Термическое оксидирование — это процесс создания очень тонкой в бытовом понимании (десятки/сотни нанометров) пленки диоксида кремния $\rm Si O_2$ на поверхности кремния $\rm Si$ при высоких температурах. Данная технология является важнейшей частью процесса изготовления интегральных микросхем и МОП-транзисторов (металл-оксид-полупроводник), которые составляют основу современной электроники. Если поместить кремний $\rm Si$ в аэробную среду, то начнется процесс окисления $\rm Si + O_2 \rightarrow SiO_2$. Для описания кристаллического кремния и плоских пленок оксида достаточной толщины (начиная с десяти нанометров) хорошо себя показывает модель Дила-Гроува (1965), но детальное описание механизма роста в других условиях до сих пор остается нерешенной научной задачей. Кремний является непрозрачным для видимого света, в то время как его диоксид прозрачен. Эти оптические свойства в купе с тем, что пленка диоксида имеет толщину десятки нанометров, создают идеальные условия для очень точного оптического контроля толщины слоя $\rm SiO_2$.  В рамках нашей задачи рост пленки будет исследоваться с помощью эллипсометрии - мощной методики исследования оптических свойств тонких пленок. Она основана на сравнении амплитудных коэффициентов отражения волн $s$-поляризации и $p$-поляризации (от нем. "senkrecht" — перпендикулярный, "parallel" — параллельный) от поверхности пленки. Результаты измерений записываются с помощью эллипсометрических углов $\Psi$, $\Delta$:  При эллипсометрии измеряется именно относительное различие между волнами (отношение амплитуд и разность фаз) с разной поляризаций, поэтому она очень устойчива к различным флуктуациям в мощности источника излучения и чувствительности приемника. Также эллипсометрия позволяет измерять характеристики образца без непосредственного механического контакта с ним, что позволяет проводить измерения в реальном времени и (с лат. — “на месте”, непосредственно).  В течение всей задачи длина волны падающего света обозначается $\lambda$. В оптическом диапазоне у веществ нет значительных магнитных свойств, поэтому у всех рассматриваемых материалов $\mu=1$.
Часть А. Теоретические принципы эллипсометрии Уравнения Максвелла в немагнитном диэлектрике имеют вид \[ \begin{split} \DeclareMathOperator{\Div}{div} \DeclareMathOperator{\Rot}{rot} \DeclareMathOperator{\Grad}{grad} \Div {\vec{D}} = 0 \quad \quad & \Rot{\vec{E}} = - \frac{\partial \vec{B}}{\partial t} \\ \Div{\vec{B}} = 0 \quad \quad & \Rot{\vec{B}} = \mu_0 \frac{\partial \vec{D}}{\partial t} \end{split} \] Для диэлектрика: \[\vec{D} = \varepsilon_0 \varepsilon \vec{E}\] Из этих уравнений следует, что нормальные компоненты векторов $\vec{D}$ и $\vec{B}$ и направленные вдоль поверхности компоненты векторов $\vec{E}$ и $\vec{B}$ не изменяются на границе диэлектрик-диэлектрик. В плоской волне волновой вектор, вектор напряженности электрического поля и вектор индукции магнитного поля $\vec{k}$, $\vec{E}$ и $\vec{B}$ взаимно перпендикулярны и образуют правую тройку. Также справедливы соотношения: \[\vec{B} = \frac{1}{\omega} [\vec{k} \times \vec{E}],\] \[|\vec{k}| = \sqrt{\varepsilon} \omega/c,\] где $\omega$ — частота волны. Cкорость света $c = 1/\sqrt{\varepsilon_0 \mu_0}$. В рамках этой задачи мы будем рассматривать взаимодействие плоской волны со слоистыми структурами, поэтому выработаем общий подход для теоретического описания такой системы. Пусть пленка толщиной $d$ из материала с диэлектрической проницаемостью $\varepsilon_2$ находится между двух полубесконечных диэлектриков с проницаемостями $\varepsilon_1$ и $\varepsilon_3$.  При падении плоской волны на пленку возникает отраженная волна в среде $\varepsilon_1$, прошедшая волна в среде $\varepsilon_3$ и суперпозиция волн идущих в разных направлениях в среде $\varepsilon_2$. В $s$-поляризации направление электрического поля фиксировано, поэтому можно перейти к рассмотрению скалярных комплексных амплитуд: \[ \begin{cases} \tilde{E}_1 = \mathcal{E} e^{ik_{1x}x+ik_{1y}y} + r \cdot\mathcal{E} e^{-ik_{1x}x+ik_{1y}y} \\ \tilde{E}_2 = a \cdot \mathcal{E} e^{ik_{2x}x+ik_{2y}y} + b \cdot \mathcal{E} e^{-ik_{2x}x+ik_{2y}y} \\ \tilde{E}_3 = t \cdot \mathcal{E} e^{ik_{3x}(x-d)+ik_{3y}y} \end{cases} \] В $p$-поляризации направление магнитного поля фиксировано, поэтому проще перейти к рассмотрению скалярных комплексных амплитуд уже магнитного поля: \[ \begin{cases} \tilde{B}_1 = \mathcal{B} e^{ik_{1x}x+ik_{1y}y} + r \cdot\mathcal{B} e^{-ik_{1x}x+ik_{1y}y} \\ \tilde{B}_2 = a \cdot \mathcal{B} e^{ik_{2x}x+ik_{2y}y} + b \cdot \mathcal{B} e^{-ik_{2x}x+ik_{2y}y} \\ \tilde{B}_3 = t \cdot \mathcal{B} e^{ik_{3x}(x-d)+ik_{3y}y} \end{cases} \]
Покажите, что тангенциальные компоненты волновых векторов не изменяются на границе диэлектрик-диэлектрик: $k_{1y}=k_{2y}=k_{3y}$.
Найдите выражения для $k_{1x}$, $k_{2x}$ и $k_{3x}$. Выразите через $\omega$, $c$, $\theta_1$, $\varepsilon_1$, $\varepsilon_2$, $\varepsilon_3$.
Для волны с $s$ поляризацией (электрическое поле направлено вдоль поверхности) из граничных условий на тангенциальные компоненты полей получите систему линейных уравнений на коэффициенты $r$, $a$, $b$ и $t$.
Найдите коэффициент отражения. Приведите ответ к виду: \[ r_s = \frac{A +B e^{2i k_{2x}d}}{AB + e^{2i k_{2x}d}}.\] \[ r_s = \frac{A +B e^{2i k_{2x}d}}{AB + e^{2i k_{2x}d}}.\] Вещественные числа $A$, $B$ выразите через $k_{1x}$, $k_{2x}$, $k_{3x}$. Для удобства введем переменные $\kappa_{ix}=\cfrac{k_{ix}}{\varepsilon_i}$ для $i\in[1,3].$
Для волны с $p$ поляризацией (магнитное поле направлено вдоль поверхности) из граничных условий на тангенциальные компоненты полей получите систему линейных уравнений на коэффициенты $r$, $a$, $b$ и $t$.
Найдите коэффициент отражения. Приведите ответ к виду: \[ r_p = \frac{A +B e^{2i k_{2x}d}}{AB + e^{2i k_{2x}d}}.\] \[ r_p = \frac{A +B e^{2i k_{2x}d}}{AB + e^{2i k_{2x}d}}.\] Вещественные числа $A$, $B$ выразите через $\kappa_{1x}$, $\kappa_{2x}$, $\kappa_{3x}$. Проведем предварительные расчёты примерного вида эллипсометрического спектра тонкого слоя диоксида кремния на подложке из кремния. До конца части А будем пренебрегать оптической дисперсией, и будем считать $\varepsilon_\text{Air}=1.00$, $\varepsilon_{\rm Si} = 17.2 - 0.430 i$, $\varepsilon_{\rm SiO_2}=2.13$. Заметим, что кремний обладает комплексной составляющей диэлектрической проницаемости, ответственной за поглощение, и поэтому он является непрозрачным. Использование комплексных диэлектрических проницаемостей никак не меняет вид полученных выражений, если определить тригонометрические функции комплексного параметра. C помощью программы A.py вы можете строить графики $\Psi$ и $\Delta$ для разных углов падения $\theta_1$ и толщин $d$. На вход программа получает название серии Name, угол падения $\theta_1$ из воздуха в градусах и толщину $d$ пленки диоксида виде таблицы, записанной в файле A_in.txt. Пример заполнения таблицы в файле A_in.txt: Для входных данных заложены ограничения $20\,^\circ \leq \theta_1 \leq 80\,^\circ$, $d \leq 250~\text{нм}$. Название эксперимента не должно содержать пробелов и табуляции. Разделитель между целой и дробной частью чисел — точка. Между столбцами разделитель —табуляция.
Часть В. Кинетика оксидирования В данной части угол падения луча на пленку будет обозначаться $\Phi$.
С помощью программы A.py постройте графики зависимости $\Psi$ и $\Delta$ от $\lambda$ при разных углах падения $\theta_1$ и толщинах $d$. Проведите количественное исследование и определите, при каком угле падения $\theta_\text{opt}$ эллипсометрический угол $\Psi$ наиболее чувствителен (наибольшее значение $|\Delta \Psi/\Delta d|$) к изменениям $d$ в диапазоне от $10 нм$ до $50нм$. Найдите значение $\theta_\text{opt}$ с точностью до градуса. Начиная с пункта B3, для повышения точности используйте $\theta_{opt}$ в качестве $\Phi$ .
С помощью программы B1.py подберите вручную значение $\Phi$ и толщины $d$ пленки $\rm SiO_2$. Программа B1.py автоматически считывает значения из файла B1.txt и выводит аппроксимирующий график $\Psi,\Delta$ от $\lambda$, для введенных вами значений угла $\Phi$ в градусах и толщины $d$ пленки диоксида в нанометрах. Для входных данных заложены ограничения $20\,^\circ \leq \Phi \leq 80\,^\circ$, $d \leq 250~\text{нм}$.
С помощью программы B2.py подберите вручную значение $\Phi$ и толщины $d$ пленки $\rm SiO_2$. Программа работает аналогично предыдущему пункту. Для подробного изучения скорости окисления вы можете заказывать у вашего коллеги эллипсометрические данные, измеренные с окисляющейся в реальном времени подложки кремния. В начальный момент времени $t=0$ он помещает чистый кремний внутрь печки с температурой $T$ и раз в $2~\text{мин}$ снимает спектр $\Psi, \Delta$ от $\lambda$ при фиксированном угле $\Phi$, который вы ему сообщите. В файле B_in.txt вы задаете название Name эксперимента, угол $\Phi$ в градусах, $T$ в градусах Цельсия и длительность $t$ эксперимента в минутах в виде таблицы: Для входных данных заложены ограничения $20\,^\circ \leq \Phi \leq 80\,^\circ$, $800\,^\circ\text{C} \leq T \leq 1200\,^\circ\text{C}$, $t \leq 200~\text{мин}$. Название эксперимента должно содержать пробелов и табуляции. Разделитель между целой и дробной частью чисел — точка. Между столбцами разделитель — табуляция. Далее вы запускаете программу gen_data.exe которая в ускоренном режиме симулирует проведение эксперимента вашим коллегой. Вы можете прервать выполнение этой программы в любой момент времени и результаты уже выполненных измерений сохранятся у вас на компьютере. Вы можете автоматически обработать данные измерений с помощью программы B.py, которая использует тот же файл B_in.txt. Эта программа на основании результатов работы gen_data.py подбирает значение $d$ для каждой точки и рассчитывает статистическую погрешность этого значения. Имейте в виду, что обработка может занять несколько минут. Результаты работы программы B.py находятся в папке /res в виде таблиц и графиков $d(t)$. Пример автоматически сгенерированной программой B.py таблицы в папке /res:
Получите данные для зависимости толщины пленки $d$ диоксида кремния от времени $t$ при окислении при температуре $t=1000\,^\circ\text{C}$ в течение $120~\text{мин}$. Приложите полученный с помощью программы B.py график к отчету. Таким образом, концентрация $C$ кислорода (размерность $\text{моль}/\text{м}^3$) изменяется при движении вглубь образца. В воздухе, достаточно далеко от подложки, концентрация кислорода равна $C^*$; внутри слоя диоксида кремния концентрация линейно спадает от $C_0$ до $C_i$; внутри кремния концентрация кислорода равна нулю.
Выразите скорость $v$ изменения толщины пленки через скорость реакции окисления $F_3$, молярную массу $\mu_{\rm SiO_2}$ и плотность $\rho_{\rm SiO_2}$ диоксида кремния. Считайте, что граница воздух-диоксид неподвижна.
Считая задачу псевдостационарной (времена установления всех процессов гораздо меньше времени нарастания пленки), выразите $C_0$ и $C_i$ через $C^*$, константы скорости $h$, $k$, $D$ и толщину пленки $d$.
Получите дифференциальное уравнение для толщины $d$ пленки диоксида и получите его решение для начальных условий $d(t_0)=d_0$ в виде Экспериментальные исследования показывают, что при продувании воздухом (то есть при изменении профиля $C(x)$ над поверхностью) скорость процесса не изменяется, поэтому будем считать $h \gg k$. В начале процесса окисления стационарная модель не применима, поэтому ее применяют начиная с минимальной толщины $d_0=25~\text{нм}$. Введите в программу B7.py данные из файла B_in.txt и определите параметры $B$ и $B/A$ автоматическим образом. Если максимальная толщина пленки, полученная в эксперименте, меньше $d_0$, то программа B7.py выведет "Final layer is too thin to approximate". В случае если программа выдает ошибку "FileNotFoundError", последовательно запустите файлы gen_data.exe и B.py с нужными вам входными данными, предварительно занесёнными в B_in.txt.
Получите значения параметров $B$ и $B/A$ для пяти разных температур $T$. Результаты занесите в файл B8_in.txt в виде таблицы. Зависимость константы скорости реакции $k$ от температуры $T$ связывают с энергией $\Delta E_b$ разрыва связи $\rm Si - Si$ в кристалле кремния, и тогда связь между ними: \[ k \propto e^{-\Delta E_b/k_BT}.\] Коэффициент диффузии в твердых веществах также связан с температурой через т.н. энергию активации $\Delta E_a$, и количественная зависимость имеет вид: \[ D \propto e^{-\Delta E_a/k_BT} \]  С помощью программы B8.py вы можете построить графики $\ln(B \cdot \text{мин}/\text{нм}^2)$ от $1/T$ и $\ln(B/A \cdot \text{мин}/\text{нм})$ от $1/T$ и определить параметры автоматически проведенных прямых. Постоянная Больцмана $k_B=1.38 \cdot 10^{-23}~\text{Дж}/\text{К}$, элементарный заряд $e=1.60\cdot 10^{-19}~\text{Кл}$
Определите значения $\Delta E_b$ и $\Delta E_a$ в электрон-вольтах. Приложите линеаризованные графики к отчету.
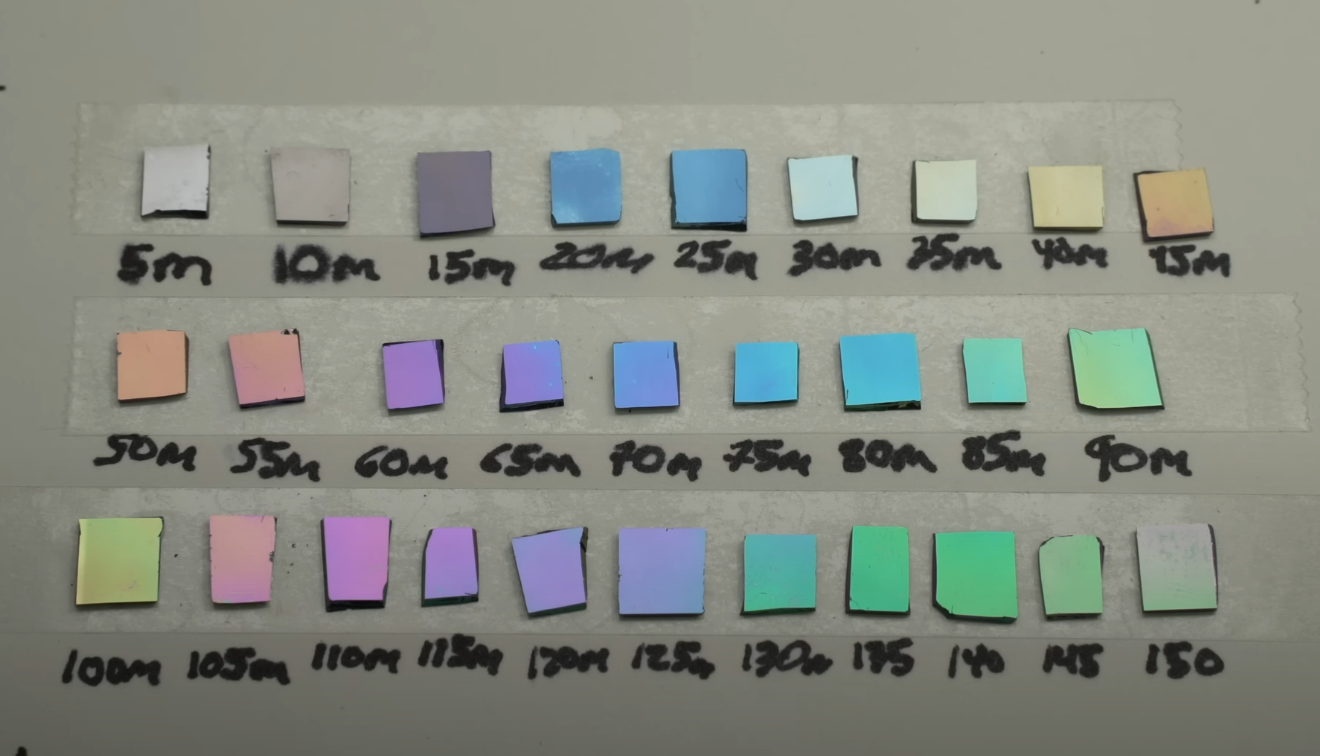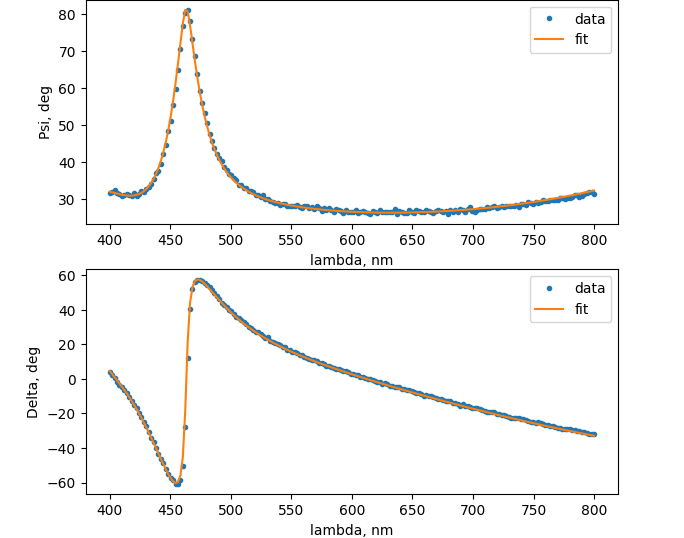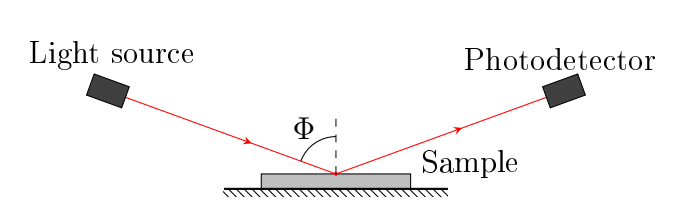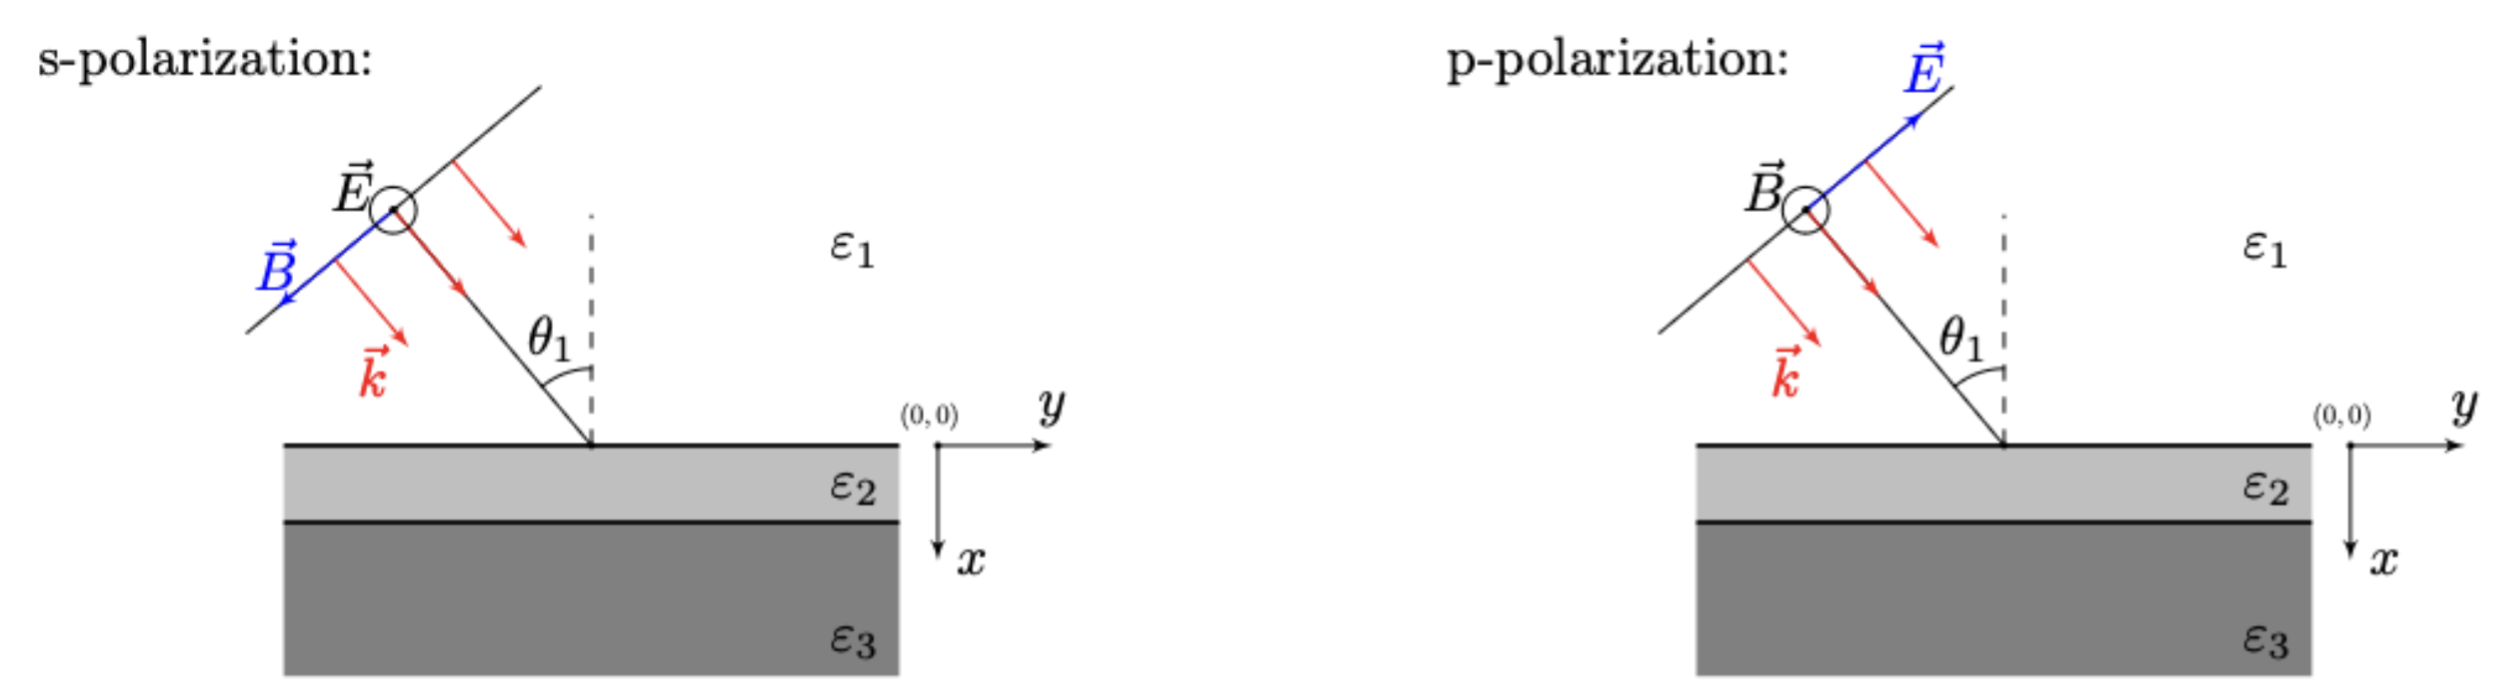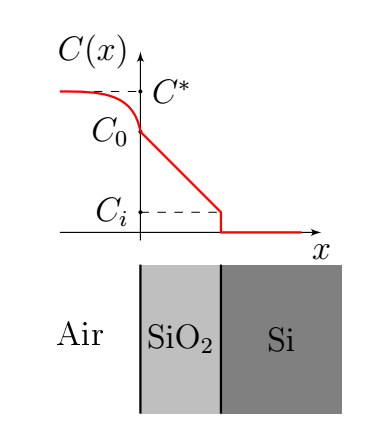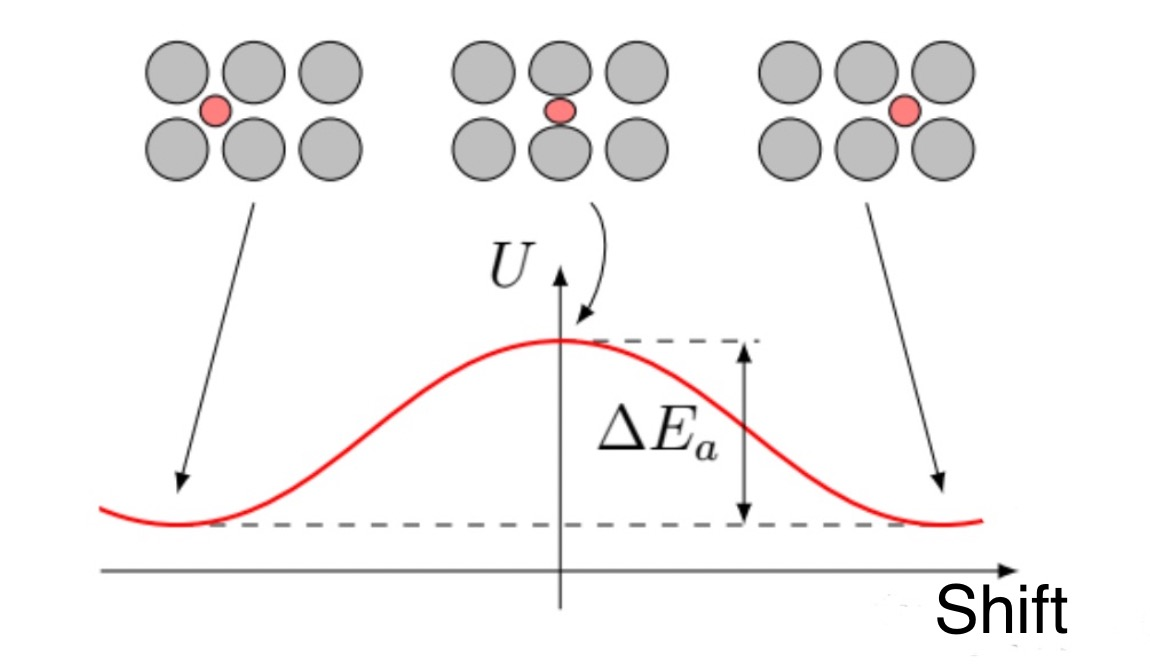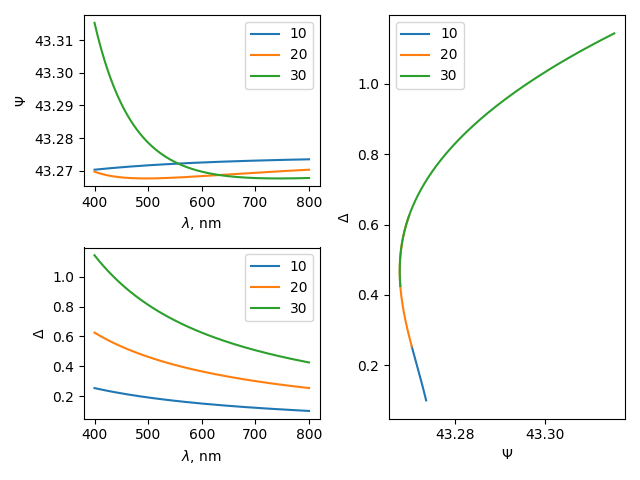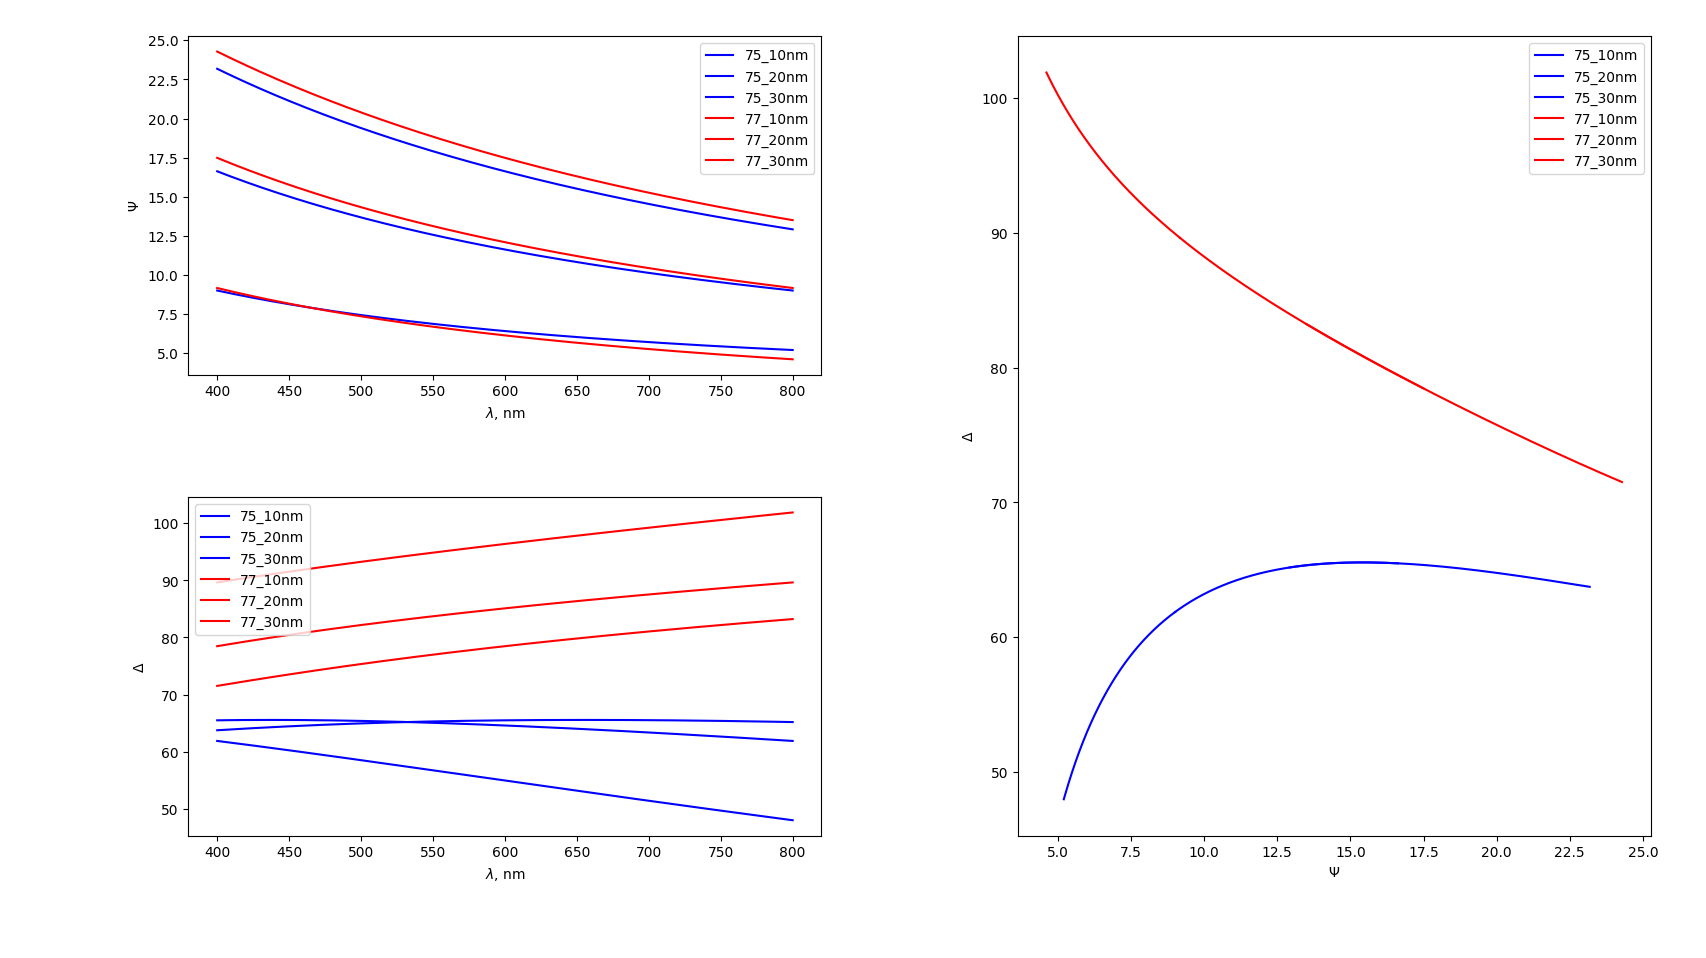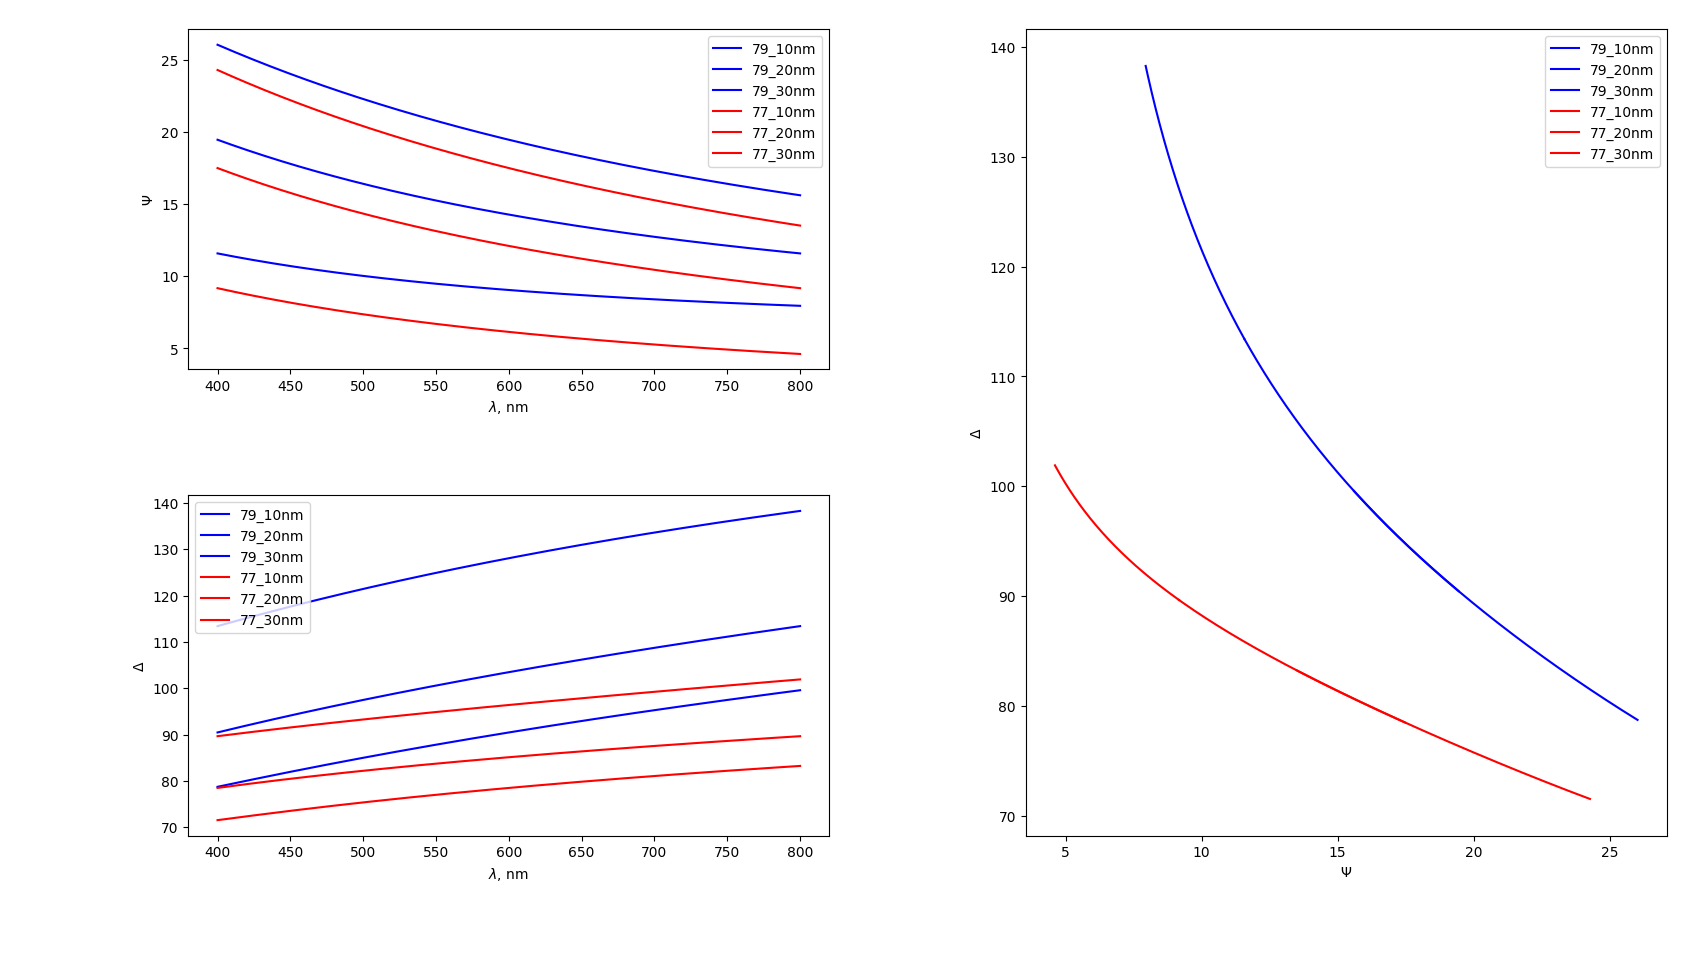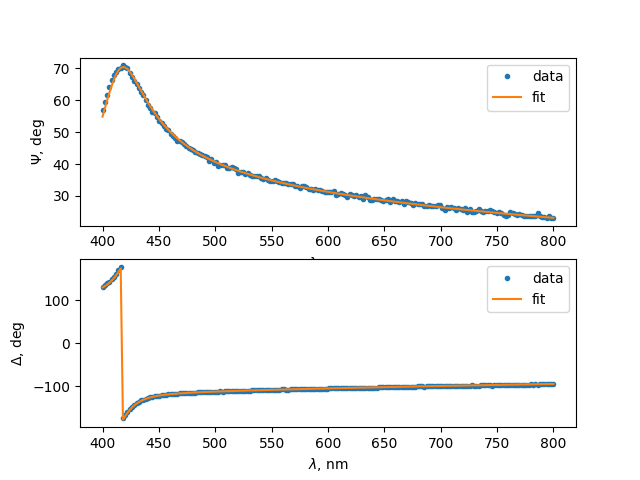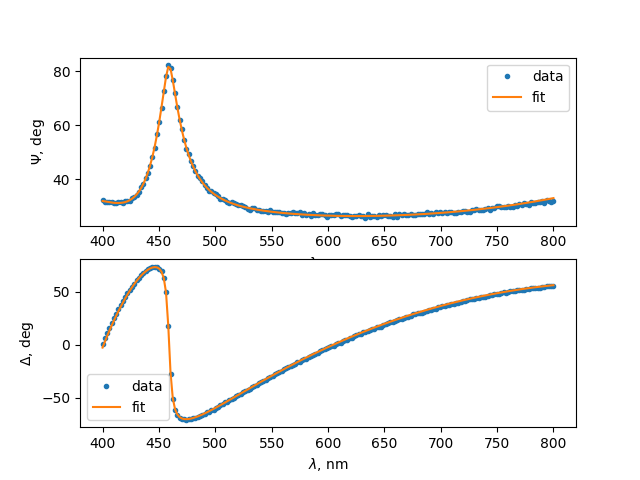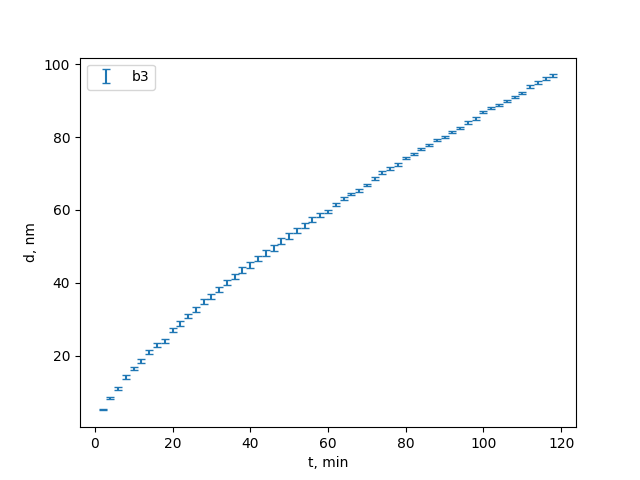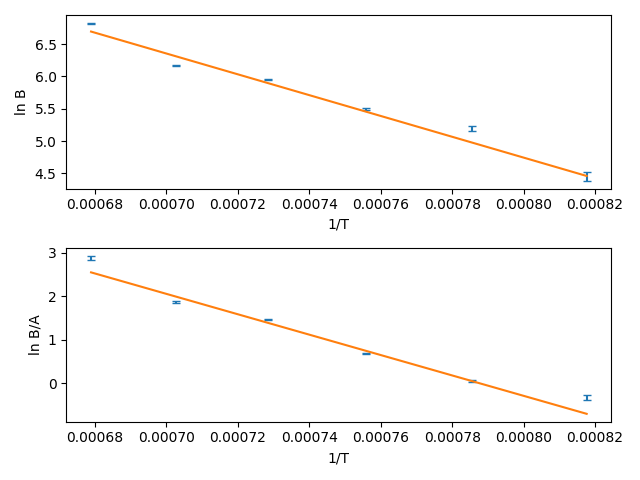
Покажите, что тангенциальные компоненты волновых векторов не изменяются на границе диэлектрик-диэлектрик: $k_{1y}=k_{2y}=k_{3y}$.
Решение: Заданная система уравнений для скалярных комплексных амплитуд должна быть выполнена в любой точке границы раздела сред:$$\forall y \quad E_y(x = -0) = E_y(x = +0);\\\begin{cases}E_y(x = -0) =f \cdot e^{-ik_{1y}y}, \; f\neq f(y);\\E_y(x = +0) =g \cdot e^{-ik_{2y}y}, \; g\neq g(y).\end{cases}$$Отсюда с необходимостью следует $k_{1y} = k_{2y}.$ Аналогично, рассматривая вторую границу раздела сред, получаем $k_{2y} = k_{3y}.$

Найдите выражения для $k_{1x}$, $k_{2x}$ и $k_{3x}$. Выразите через $\omega$, $c$, $\theta_1$, $\varepsilon_1$, $\varepsilon_2$, $\varepsilon_3$.
Решение: Используя выражение для $k$ и равенство $k_y=k_{1y}=k_{2y}=k_{3y}$:$$k=\sqrt{k^2_{1x}+k^2_{y}}\Rightarrow k_{1x}=\sqrt{\cfrac{\varepsilon_1 \omega^2}{c^2}-k_y^2}=\cfrac{\sqrt{\varepsilon_1}\omega}{c}\cos{\theta_1}.$$Аналогично,$$k_{2x}=\cfrac{\sqrt{\varepsilon_2}\omega}{c}\cos{\theta_2}=\cfrac{\sqrt{\varepsilon_2}\omega}{c}\sqrt{1-\cfrac{\varepsilon_1}{\varepsilon_2}\sin^2{\theta_1}},$$$$k_{3x}= \cfrac{\sqrt{\varepsilon_3}\omega}{c}\cos{\theta_3}=\cfrac{\sqrt{\varepsilon_3}\omega}{c}\sqrt{1-\cfrac{\varepsilon_1}{\varepsilon_3}\sin^2{\theta_1}}.$$
Ответ: $$k_{1x} = \cfrac{\sqrt{\varepsilon_1}\omega}{c}\cos{\theta_1},\\k_{2x}=\cfrac{\omega}{c}\sqrt{\varepsilon_2-\varepsilon_1\sin^2{\theta_1}},\\k_{3x}=\cfrac{\omega}{c}\sqrt{\varepsilon_3-\varepsilon_1\sin^2{\theta_1}}.$$

Для волны с $s$ поляризацией (электрическое поле направлено вдоль поверхности) из граничных условий на тангенциальные компоненты полей получите систему линейных уравнений на коэффициенты $r$, $a$, $b$ и $t$.
Решение: Запишем граничные условия на границе 1-2 для тангенциальных компонент $E$ и $B$ соответственно, считая $x=0$:$$\mathcal{E}+r\mathcal{E}=a\mathcal{E}+b\mathcal{E},$$$$k_{1x}\mathcal{E}-k_{1x}\mathcal{E}r=k_{2x}a\mathcal{E}-k_{2x}b\mathcal{E} .$$Запишем граничные условия на границе 2-3 для тангенциальных компонент $E$ и $B$ соответственно:$$a\mathcal{E}e^{ik_{2x}d}+b\mathcal{E}e^{-ik_{2x}d}=t\mathcal{E}\ ,$$$$k_{3x}t\mathcal{E}=k_{2x}\mathcal{E} ae^{ik_{2x}d}-k_{2x}\mathcal{E}be^{-ik_{2x}d} .$$Таким образом получаем систему уравнений:\[\begin{cases}1+r=a+b,\\k_{1x}(1-r)=k_{2x}(a-b), \\ae^{i\phi}+be^{-i\phi}=t,\\k_{3x}t=k_{2x}(ae^{i\phi}-be^{-i\phi}),\end{cases}\]где введено обозначение $\phi = k_{2x}d.$
Ответ: \[\begin{cases}1+r=a+b,\\k_{1x}(1-r)=k_{2x}(a-b), \\ae^{i k_{2x}d}+be^{-i k_{2x}d}=t,\\k_{3x}t=k_{2x}(ae^{i k_{2x}d}-be^{-i k_{2x}d}).\end{cases}\]

Найдите коэффициент отражения. Приведите ответ к виду:  \[ r_s = \frac{A +B e^{2i k_{2x}d}}{AB + e^{2i k_{2x}d}}.\]  Вещественные числа $A$, $B$ выразите через $k_{1x}$, $k_{2x}$, $k_{3x}$.
Решение: Из записанной в предыдущем пункте системы получаем:$$\begin{cases}t = (a e^{i\phi} - b e^{-i\phi})\dfrac{k_{2x}}{k_{3x}},\\a = b e^{-2i\phi} \cdot \dfrac{k_{2x} + k_{3x}}{k_{2x} - k_{3x}},\\a(k_{1x} + k_{2x}) + b(k_{1x} - k_{2x}) = 2 k_{1x},\\r = \dfrac{a(k_{1x} - k_{2x}) + b(k_{1x} + k_{2x})}{2k_{1x}}.\end{cases}$$Решая, приходим к результату:$$r_s = \dfrac{(k_{1x} - k_{2x}) (k_{2x}+ k_{3x}) +(k_{1x} + k_{2x}) (k_{2x}- k_{3x})e^{2i\phi} }{(k_{1x} - k_{2x}) (k_{2x}- k_{3x})e^{2i\phi} + (k_{1x} +k_{2x}) (k_{2x}+ k_{3x})}.$$Вводя обозначения $$\begin{cases}A = \dfrac{k_{2x} + k_{3x}}{k_{2x} - k_{3x}},\\B = \dfrac{k_{1x} + k_{2x}}{k_{1x} - k_{2x}}.\end{cases}$$получаем выражение, приведенное к требуемому виду.
Ответ: $$\begin{cases}A = \dfrac{k_{2x} + k_{3x}}{k_{2x} - k_{3x}},\\B = \dfrac{k_{1x} + k_{2x}}{k_{1x} - k_{2x}}.\end{cases}$$

Для волны с $p$ поляризацией (магнитное поле направлено вдоль поверхности) из граничных условий на тангенциальные компоненты полей получите систему линейных уравнений на коэффициенты $r$, $a$, $b$ и $t$.
Решение: Аналогично А3 записываем условия на двух границах раздела с учетом связи электрического и магнитного полей в ЭМ-волне: $\sqrt{\varepsilon\varepsilon_0\mu_0}\mathcal{E} = \mathcal{B}$:\[\begin{cases}1+r=a+b,\\\dfrac{k_{1x}}{\varepsilon_1}(1-r)=\dfrac{k_{2x}}{\varepsilon_2}(a-b), \\ae^{ik_{2x}d}+be^{-ik_{2x}d}=t,\\\dfrac{k_{3x}}{\varepsilon_3}t=\dfrac{k_{2x}}{\varepsilon_2}(ae^{ik_{2x}d}-be^{-ik_{2x}d}).\end{cases}\]Или, с учетом предложенных в условии переобозначений:\[\begin{cases}1+r=a+b,\\\kappa_{1x}(1-r)=\kappa_{2x}(a-b), \\ae^{i\phi}+be^{-i\phi}=t,\\\kappa_{3x}t=\kappa_{2x}(ae^{i\phi}-be^{-i\phi}).\end{cases}\]
Ответ: \[\begin{cases}1+r=a+b,\\\kappa_{1x}(1-r)=\kappa_{2x}(a-b), \\ae^{i k_{2x}d}+be^{-i k_{2x}d}=t,\\\kappa_{3x}t=\kappa_{2x}(ae^{i k_{2x}d}-be^{-i k_{2x}d}).\end{cases}\]

Найдите коэффициент отражения. Приведите ответ к виду:  \[ r_p = \frac{A +B e^{2i k_{2x}d}}{AB + e^{2i k_{2x}d}}.\]  Вещественные числа $A$, $B$ выразите через $\kappa_{1x}$, $\kappa_{2x}$, $\kappa_{3x}$.
Решение: Заметим, что система в пункте A5 совпадает с системой из пункта А3 с точностью до замены $\kappa_{ix} \leftrightarrow k_{ix}$. Соответственно, сразу записываем ответ:$$r_p = \frac{A +B e^{2i \phi}}{AB + e^{2\phi}},$$ $$\begin{cases}A = \dfrac{\kappa_{2x} + \kappa_{3x}}{\kappa_{2x} - \kappa_{3x}},\\B = \dfrac{\kappa_{1x} + \kappa_{2x}}{\kappa_{1x} - \kappa_{2x}}.\end{cases}$$
Ответ: $$\begin{cases}A = \dfrac{\kappa_{2x} + \kappa_{3x}}{\kappa_{2x} - \kappa_{3x}},\\B = \dfrac{\kappa_{1x} + \kappa_{2x}}{\kappa_{1x} - \kappa_{2x}}.\end{cases}$$

С помощью программы A.py постройте графики зависимости $\Psi$ и $\Delta$ от $\lambda$ при разных углах падения $\theta_1$ и толщинах $d$. Проведите количественное исследование и определите, при каком угле падения $\theta_\text{opt}$ эллипсометрический угол $\Psi$ наиболее чувствителен (наибольшее значение $|\Delta \Psi/\Delta d|$) к изменениям $d$ в диапазоне от $10 нм$ до $50нм$. Найдите значение $\theta_\text{opt}$ с точностью до градуса.   Начиная с пункта B3, для повышения точности используйте $\theta_{opt}$ в качестве $\Phi$ .
Решение: Будем получать графики для трех толщин: 10, 20 и 30 нм. При малых углах падения видно, что диапазон изменения $\Psi$ составляет сотые градуса. Максимальная чувствительность достигается при \[\theta_\text{opt}=77^\circ.\] Соответствующие графики для сопоставления приведены ниже
Ответ: \[\theta_\text{opt}=77^\circ\]

С помощью программы B1.py подберите вручную значение $\Phi$ и толщины $d$ пленки $\rm SiO_2$. Программа B1.py автоматически считывает значения из файла B1.txt и выводит аппроксимирующий график $\Psi,\Delta$ от $\lambda$, для введенных вами значений угла $\Phi$ в градусах и толщины $d$ пленки диоксида в нанометрах. Для входных данных заложены ограничения $20\,^\circ \leq \Phi \leq 80\,^\circ$, $d \leq 250~\text{нм}$.
Решение: Опишем алгоритм поиска оптимальных $\Phi$ и $d$. Для начала подадим на вход программе произвольные $\Phi$ и $d$ in B1.py. Далее, на каждом шаге будем изменять немного $\Phi$ или $d$ и следить за "error", выдаваемой программой B1.py. Если "error" уменьшается, продолжим изменять $\Phi$ или $d$ в том же направлении (например, если мы на очередном шаге уменьшали $\Phi$ на $1^\circ$, и при этом "error" уменьшилась, то на следующем шаге тоже уменьшим $\Phi$ на $1^\circ$). В конце концов мы достигнем $\Phi$ и $d$ таких, что любое их изменение приводит к увеличению "error", то есть мы достигли минимально возможной "error". Это означает, что мы нашли оптимальные $\Phi$ и $d$.На графике можно увидеть, как подбираемые данные соотносятся с данными коллеги, но численным показателем качества аппроксимации является параметр "error", выдаваемый программой B1.py.
Ответ: \[\Phi=71.1^\circ \quad d= 66.7~\text{nm}\]

С помощью программы B2.py подберите вручную значение $\Phi$ и толщины $d$ пленки $\rm SiO_2$. Программа работает аналогично предыдущему пункту.
Решение: Алгоритм поиска оптимальных $\Phi$ и $d$ полностью совпадает с описанным в пункте $\textbf{B1}$.
Ответ: \[\Phi=57^\circ \quad d= 232~\text{нм}\]

Получите данные для зависимости толщины пленки $d$ диоксида кремния от времени $t$ при окислении при температуре $t=1000\,^\circ\text{C}$ в течение $120~\text{мин}$. Приложите полученный с помощью программы B.py график к отчету.
Решение: Зададим $\text{name} = \text{b3}$, $\text{Phi} = 77$, $T = 1000$, $t_\max = 120$ в программе B_in.txt, затем запустим gen_data.py и B.py последовательно. В папке "res" мы получим файл с требуемым графиком. Заметим, что мы подставляли $\Phi = \theta_\text{opt}$ из пункта $\textbf{A7}$, чтобы увеличить качество эксперимента.

Выразите скорость $v$ изменения толщины пленки через скорость реакции окисления $F_3$, молярную массу $\mu_{\rm SiO_2}$ и плотность $\rho_{\rm SiO_2}$ диоксида кремния. Считайте, что граница воздух-диоксид неподвижна.
Решение: Рассмотрим малый промежуток времени $\Delta t$ и участок границы $\rm SiO_2$-$\rm Si$ площади $S$. Тогда масса окисленного $\rm Si$ за промежуток $\Delta t$ равна $\Delta m = F_3 \, \Delta t \, S \, \mu_{\rm SiO_2}$. С другой стороны, граница $\rm SiO_2$-$\rm Si$ сдвинется на $v \, \Delta t$, так что возникшая масса $\rm SiO_2$ равна $\Delta m = \rho_{\rm SiO_2} \, S \, v \, \Delta t$. Поэтому $\rho_{\rm SiO_2} \, v \, S\, \Delta t = F_3 \, \Delta t \, S \, \mu_{\rm SiO_2}$, так что $\rho_{\rm SiO_2} \, v = F_3 \, \mu_{\rm SiO_2}$.
Ответ: \[ v= F_3\frac{\mu_{\rm SiO_2}}{\rho_{\rm Si O_2}}\]

Считая задачу псевдостационарной (времена установления всех процессов гораздо меньше времени нарастания пленки), выразите $C_0$ и $C_i$ через $C^*$, константы скорости $h$, $k$, $D$ и толщину пленки $d$.
Решение: Стационарные условия дают $F_1 = F_2 = F_3$, i.e. $h (C^\ast - C_0) = \frac{D}{d} (C_0 - C_i) = k C_i$. Из второго равенства мы получаем $C_0 = (1 + \frac{kd}{D}) C_i$. Подставим это в равенство $h (C^\ast - C_0) = k C_i$ и получим $h (C^\ast - (1 + \frac{kd}{D}) C_i) = k C_i$, что влечет $C^\ast = (\frac{k}{h} + \frac{kd}{D} + 1) C_i$, так что\[C_i = \frac{C^\ast}{1 + \frac{k}{h} + \frac{kd}{D}}, \quad C_0 = \left (1 + \frac{kd}{D} \right ) C_i = C^\ast \frac{1 + \frac{kd}{D}}{1 + \frac{k}{h} + \frac{kd}{D}}\]
Ответ: \[ C_0 = C^* \frac{1 + \frac{kd}{D} }{1 + \frac{k}{h} + \frac{kd}{D}} \]\[ C_i = C^* \frac{1}{1 + \frac{k}{h} + \frac{kd}{D}} \]

Получите дифференциальное уравнение для толщины $d$ пленки диоксида и получите его решение для начальных условий $d(t_0)=d_0$ в виде  \[ d^2 + Ad = B(t + \tau),\]  где $\tau$ содержит в себе информацию о начальных условиях, а константы $A$ и $B$ связаны с кинетикой окисления. Выразите $A$ и $B$ через $h$, $k$, $D$, $C^*$, $\mu_{\rm SiO_2}$ и $\rho_{\rm SiO_2}$.
Решение: Из пункта $\textbf{B4}$ мы имеем $v = \dot d = \frac{F_3 \mu_{\rm SiO_2}}{\rho_{\rm SiO_2}} = \frac{k C_i \mu_{\rm SiO_2}}{\rho_{\rm SiO_2}}$. Учитывая выражение для $C_i$, полученное в пункте $\textbf{B5}$, мы получаем\[ \dot{d} = C^* \frac{\mu_{\rm SiO_2}}{\rho_{\rm Si O_2}} \frac{1}{\frac{1}{k} + \frac{1}{h} + \frac{d}{D}} \]или, эквивалентно,\[\frac{\dot d \cdot d }{D} + \dot d \cdot \left ( \frac{1}{k} + \frac{1}{h} \right) - C^* \frac{\mu_{\rm SiO_2}}{\rho_{\rm Si O_2}} = 0\]Заметим, что левая часть равенства равна\[ \frac{d}{dt} \left ( \frac{d^2}{2D} + d \cdot \left ( \frac{1}{k} + \frac{1}{h} \right) - t \cdot C^* \frac{\mu_{\rm SiO_2}}{\rho_{\rm Si O_2}} \right ) = 0\]Поэтому\[\frac{d^2}{2D} + d \cdot \left ( \frac{1}{k} + \frac{1}{h} \right) - t \cdot C^* \frac{\mu_{\rm SiO_2}}{\rho_{\rm Si O_2}} = \text{const}\]где $\text{const}$ может быть найдена из начальных условий $d(t_0) = d_0$. Именно, \[\text{const} = \frac{d_0^2}{2D} + d_0 \cdot \left ( \frac{1}{k} + \frac{1}{h} \right) - t_0 \cdot C^* \frac{\mu_{\rm SiO_2}}{\rho_{\rm Si O_2}}\]Тем самым мы получаем\[d^2 + 2D \cdot \left ( \frac{1}{k} + \frac{1}{h} \right) \cdot d = 2D C^* \frac{\mu_{\rm SiO_2}}{\rho_{\rm Si O_2}} ( t + \tau)\]где $\tau = \frac{\text{const} \cdot \rho_{\rm Si O_2}}{2D C^* \mu_{\rm SiO_2}}$.
Ответ: \[ A = 2D \left( \frac{1}{k} + \frac{1}{h} \right), \quad B = 2D C^* \frac{\mu_{\rm SiO_2}}{\rho_{\rm Si O_2}}. \]

Получите значения параметров $B$ и $B/A$ для пяти разных температур $T$. Результаты занесите в файл B8_in.txt в виде таблицы.
Решение: Для начала создадим необходимые для программы B7.py данные. Запишем $T$, $\Phi = \theta_\text{opt} = 77^\circ$, $t_\max = 120$ в файл B_in.txt, затем запустим gen_data.py и B.py, и наконец запустим B7.py пять раз, на каждом шаге вводя "name", $T$ и $\Phi$ из файла B_in.txt. Запишем каждый вывод программы B7.py в файл B8_in.txt и получим таблицу, приведенную ниже.Отметим, что даже для $T = 850^\circ C$ выводится ошибка "Final layer is too thin to approximate", а для $T = 900^\circ C$ получается слишком большая погрешность, так что разумно начать с $T = 950^\circ C$ с шагом $50^\circ C$. $T$, ${ }^\circ C$$B,~\text{nm}^2/\text{min}$$\Delta B,~\text{nm}^2/\text{min}$$B/A,~\text{nm}/\text{min}$$\Delta (B/A),~\text{nm}/\text{min}$9508560.7800.044100016061.0170.027105025142.3100.044110038924.6360.070115055147.7510.188 | $T$, ${ }^\circ C$ | $B,~\text{nm}^2/\text{min}$ | $\Delta B,~\text{nm}^2/\text{min}$ | $B/A,~\text{nm}/\text{min}$ | $\Delta (B/A),~\text{nm}/\text{min}$ | | --- | --- | --- | --- | --- | | 950 | 85 | 6 | 0.780 | 0.044 | | 1000 | 160 | 6 | 1.017 | 0.027 | | 1050 | 251 | 4 | 2.310 | 0.044 | | 1100 | 389 | 2 | 4.636 | 0.070 | | 1150 | 551 | 4 | 7.751 | 0.188 |

Определите значения $\Delta E_b$ и $\Delta E_a$ в электрон-вольтах. Приложите линеаризованные графики к отчету.
Решение: Для начала построим графики $\ln B \left (\frac{1}{T} \right)$ и $\ln \frac{B}{A} \left (\frac{1}{T} \right)$, используя программу B8.py. В консоли мы можем увидеть коэффициенты наклона предложенных линейных зависимостей. Именно, коэффициент наклона графика $\ln B \left (\frac{1}{T} \right)$ равен $-(14671 \pm 625) \: {}^\circ C$, а коэффициент наклона графика $\ln \frac{B}{A} \left (\frac{1}{T} \right)$ равен $-(23418 \pm 1730) \: {}^\circ C$.Из части $\text{B6}$ мы получаем\[B = 2D C^* \frac{\mu_{\rm SiO_2}}{\rho_{\rm Si O_2}} \propto e^{-\frac{\Delta E_a}{k_B T}}\]Поэтому коэффициент наклона графика $\ln B \left (\frac{1}{T} \right)$ равен $-\frac{\Delta E_a}{k_B}$. Значит, $\Delta E_a = (2.208 \pm 0.086) \cdot 10^{-19} \: \text{J}$, или, эквивалентно, \[\Delta E_a = \frac{(2.208 \pm 0.086) \cdot 10^{-19}}{1.60 \cdot 10^{-19}} \: eV = (1.38 \pm 0.05) \: eV\]Далее, неравенство $h \gg k$ влечет $A \approx \frac{2D}{k}$, так что\[\frac{B}{A} \approx k C^* \frac{\mu_{\rm SiO_2}}{\rho_{\rm Si O_2}} \propto e^{-\frac{\Delta E_b}{k_B T}}\]коэффициент наклона графика $\ln \frac{B}{A} \left (\frac{1}{T} \right)$ равен $-\frac{\Delta E_b}{k_B}$. Поэтому $\Delta E_b = (3.23 \pm 0.23) \cdot 10^{-19} \: \text{J}$, или, эквивалентно, \[\Delta E_b = \frac{(3.23 \pm 0.23) \cdot 10^{-19}}{1.60 \cdot 10^{-19}} \: eV = (2.02 \pm 0.14) \: eV\]
Ответ: \[\Delta E_a = (1.38 \pm 0.05) \: eV, \quad \Delta E_b = (2.02 \pm 0.14) \: eV\]
Темы:
PE, Обработка данных, Волновая оптика, Интерференция, Моделирование, Диффузия, Обработка компьютером